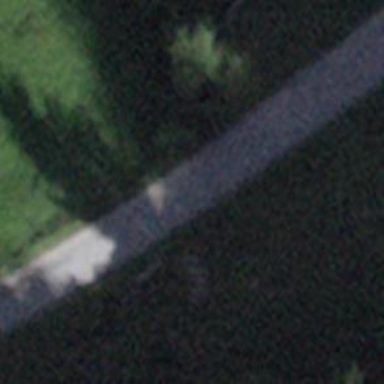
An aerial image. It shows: Paved tertiary road.